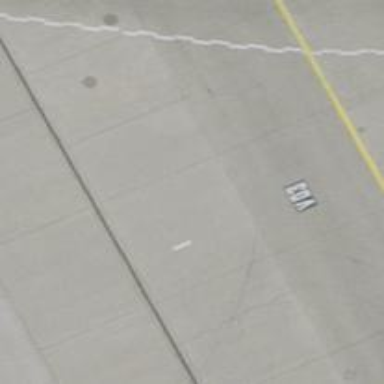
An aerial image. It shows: Airport parking position.